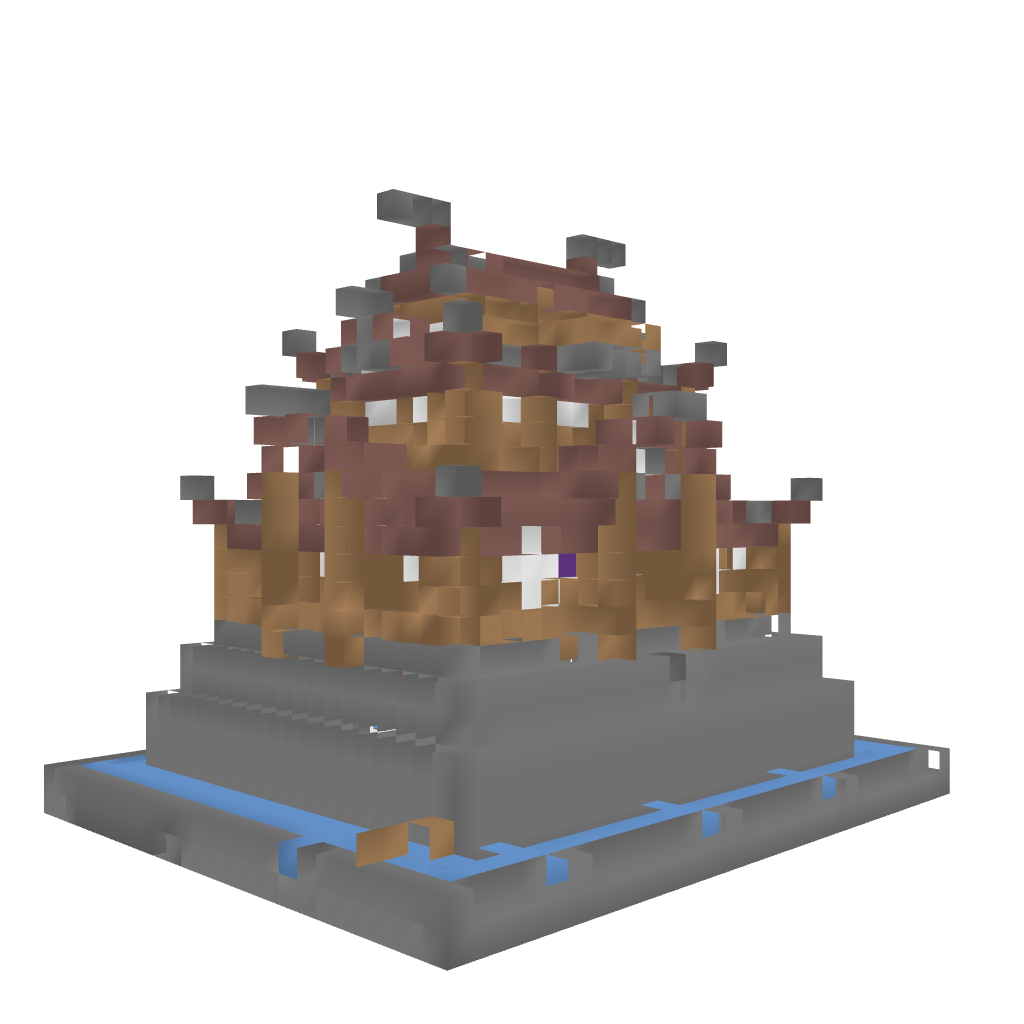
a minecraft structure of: supreme house asian style good quality water at bottom